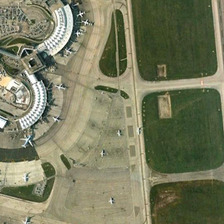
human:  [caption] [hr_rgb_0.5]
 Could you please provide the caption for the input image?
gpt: the passenger termial building and an apron sits alongside the runways .

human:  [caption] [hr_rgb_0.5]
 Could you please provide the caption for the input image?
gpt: two curve airport and some lawns surrounded by the take off ways .

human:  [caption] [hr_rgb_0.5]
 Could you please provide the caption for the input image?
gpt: the lobulated terminal building surrounded by aeroplanes is lying on a tarmac adjacent to three square lawns with runways all around .

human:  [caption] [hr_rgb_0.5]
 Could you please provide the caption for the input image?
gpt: the lobulated terminal building surrounded by aeroplanes is lying on a tarmac adjacent to three square lawns with runways all around .

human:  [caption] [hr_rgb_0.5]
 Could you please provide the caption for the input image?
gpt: some planes are sparsely near several pieces of meadows in an airport with several buildings and a parking lot .